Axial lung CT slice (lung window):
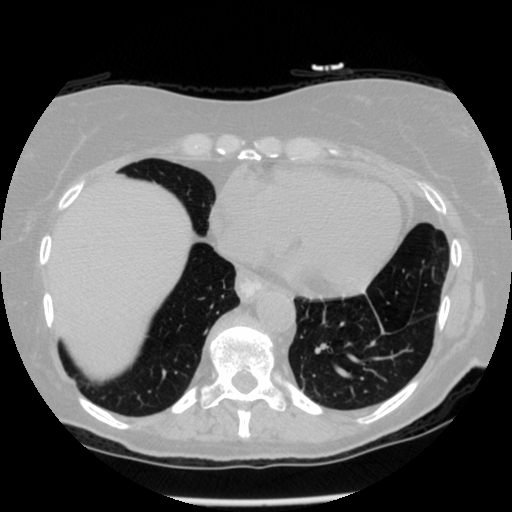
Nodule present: no